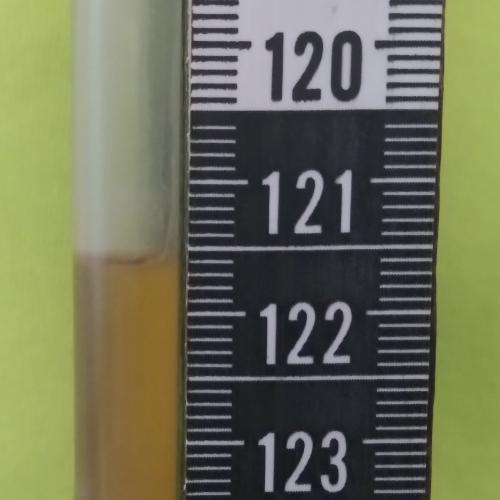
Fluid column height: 121.6 cm